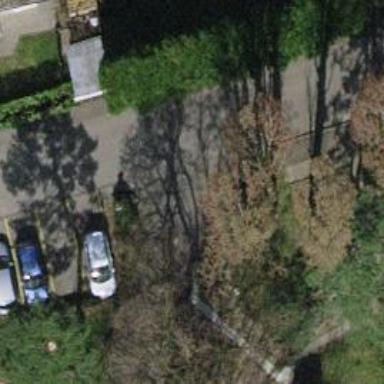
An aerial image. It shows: Bollard barrier.